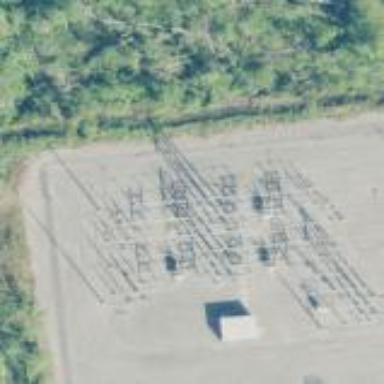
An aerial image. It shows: Substation for switching power equipment surrounded by fence.